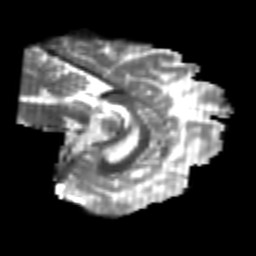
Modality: T2w
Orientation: sagittal
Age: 22
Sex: female
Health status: healthy
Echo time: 0.074 s